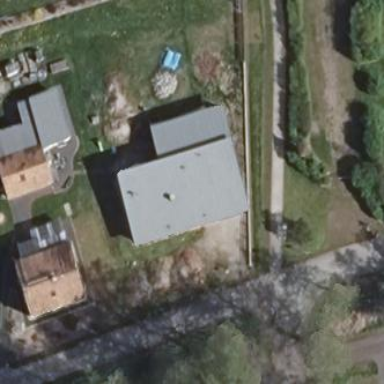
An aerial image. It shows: Gray house with skillion roof made of tar paper.